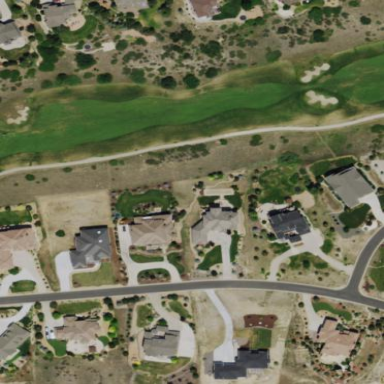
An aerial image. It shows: Area with grass used as rough in golf course.